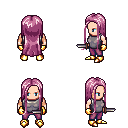
a pixel art fantasy rpg character, male body template, human, light skin, steel chest armor, magenta pants, pink extra-long hairstyle, gold gloves, gold boots, dagger, four views (front, back, left, right), 2x2 character sprite sheet, small pixel art, hard edges, no anti-aliasing